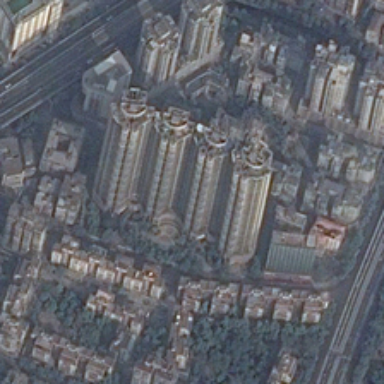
Many tall buildings and some green trees are in a commercial area .